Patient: sex F, age 68
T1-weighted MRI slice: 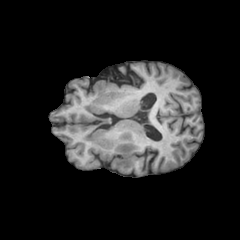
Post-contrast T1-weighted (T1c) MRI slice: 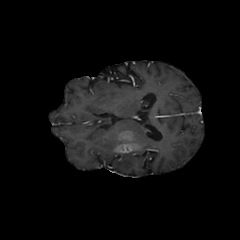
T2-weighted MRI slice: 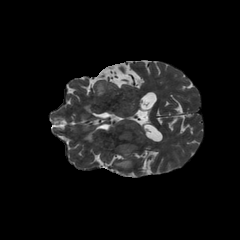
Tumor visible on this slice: yes
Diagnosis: Glioblastoma, IDH-wildtype
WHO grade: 4